Aerial crown-view tile of a tropical tree (Barro Colorado Island, Panama), acquired 20250217:
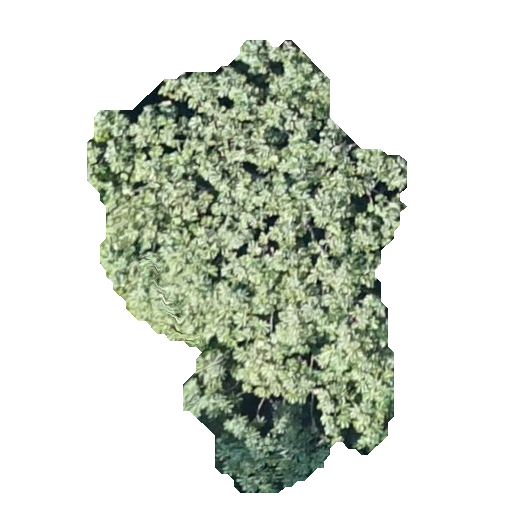
Species: Cecropia insignis
GBIF accepted scientific name: Cecropia insignis
Crown area: 141.422 m²